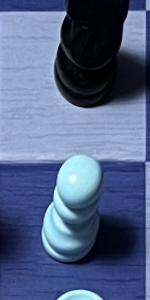
Label: Pawn_White